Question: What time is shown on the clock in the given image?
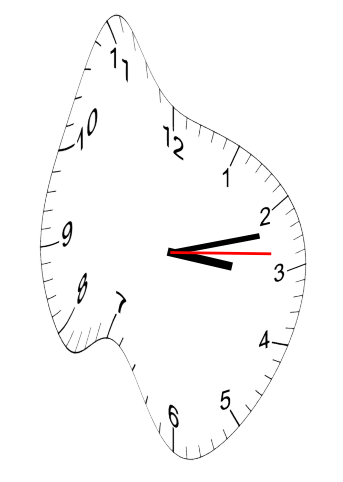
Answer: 03:12:14